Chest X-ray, AP view. Patient: 29 years old, sex M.
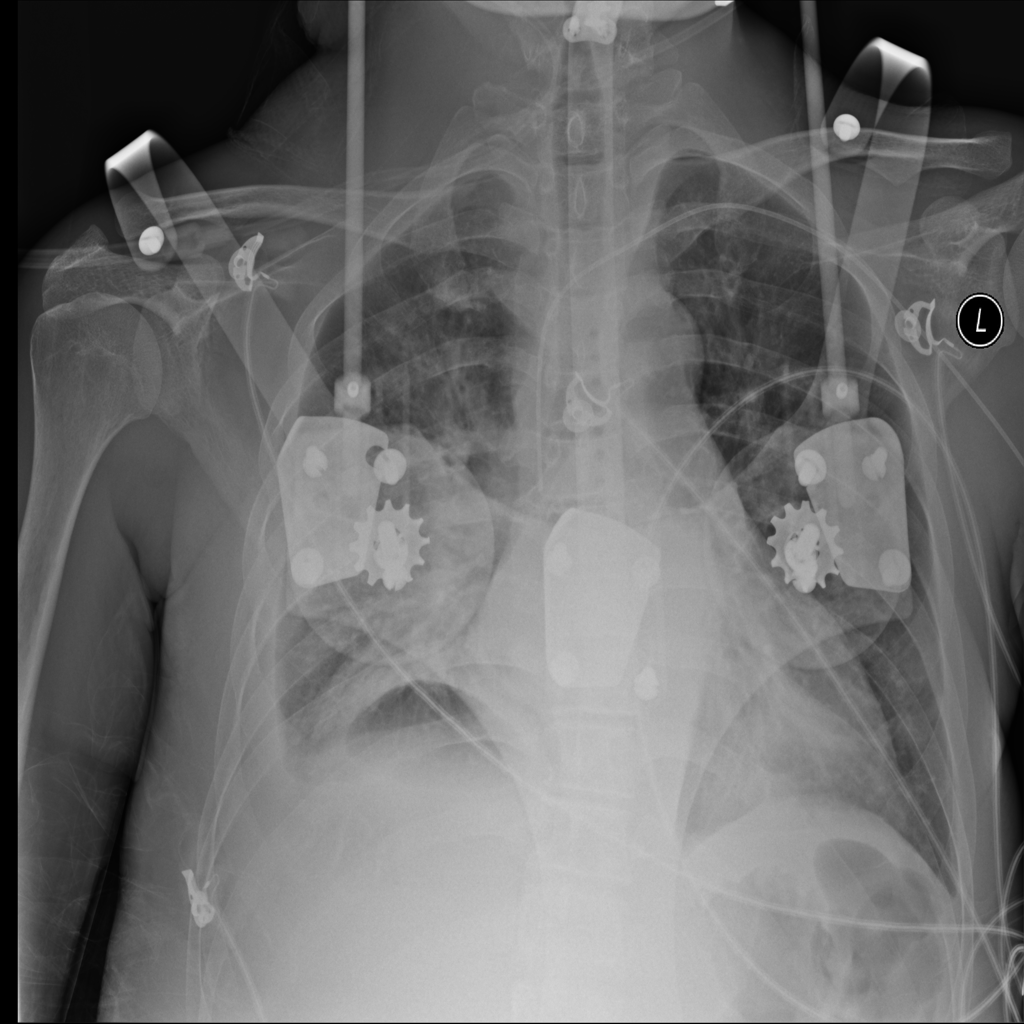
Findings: Infiltration, Pleural_Thickening